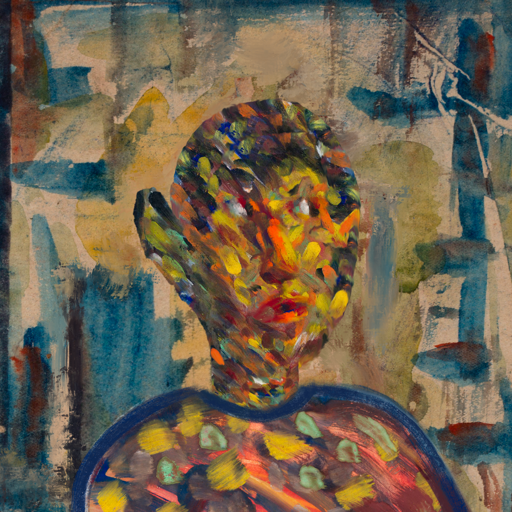
Background: Orphan, Head And Neck Side: An_Impression, Face Side: An_Impression, Bust: Mother_And_Son_Mother, Hair Side: Blank, Head Accessory: Blank, Second Necklace: Blank, Necklace: Blank, Baby: Blank